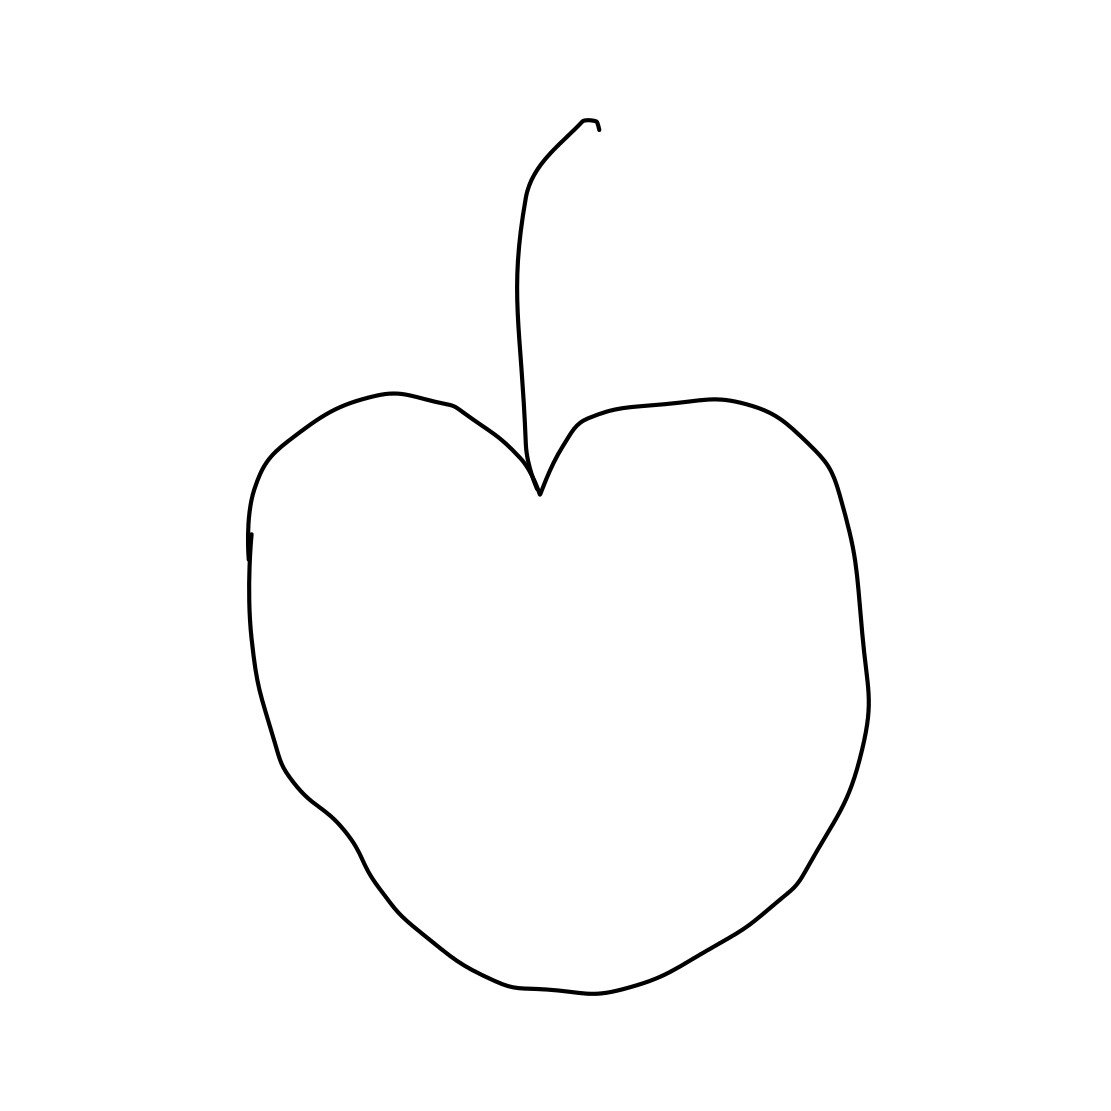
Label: apple